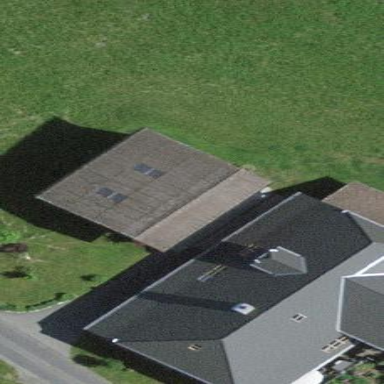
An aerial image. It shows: Shed.